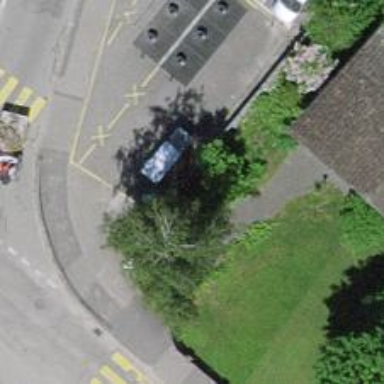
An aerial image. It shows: Post box.